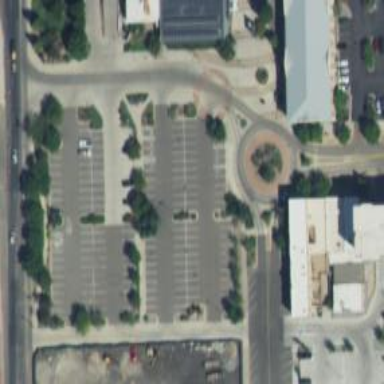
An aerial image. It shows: Parking space.